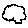
Label: cloud